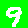
Digit: 9